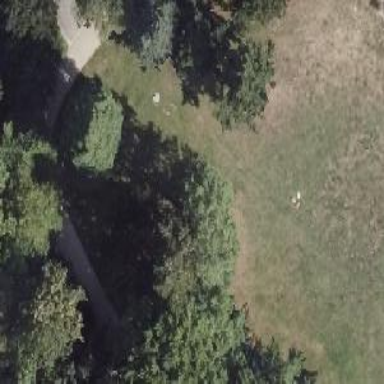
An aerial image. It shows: Park with evergreen needle-leaved trees.